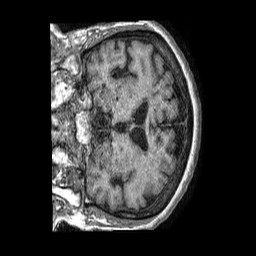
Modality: T1w
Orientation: coronal
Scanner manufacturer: philips
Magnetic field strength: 1.5 T
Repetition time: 0.007698 s
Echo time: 0.003507 s